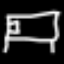
Label: bed